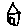
Label: house